The plot shows how the frequency content of a bearing vibration signal evolves over time (STFT spectrogram). Determine the bearing's health state. Answer with exactly one of: normal, inner_race, outer_race, ball.
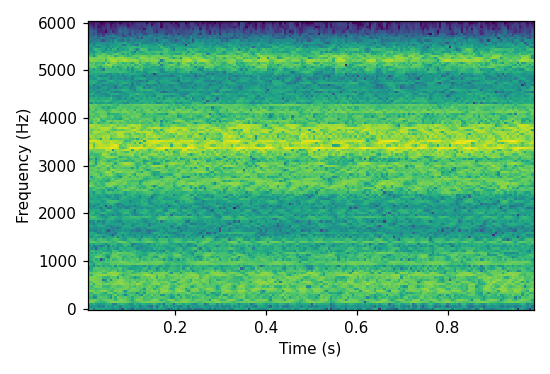
Answer: outer_race